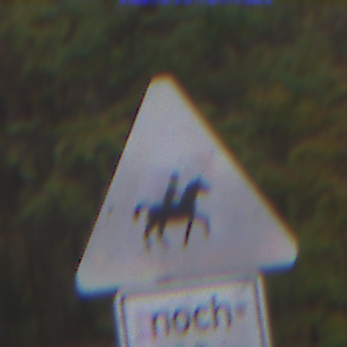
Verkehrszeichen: ReiterLinks
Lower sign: LaengeEinerStrecke3
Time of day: SunriseSunset
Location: Outdoor (Nature)
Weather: PartlyCloudy
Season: Autumn
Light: Natural